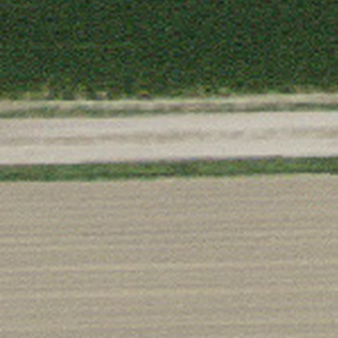
Label: other